Aerial crown-view tile of a tropical tree (Barro Colorado Island, Panama), acquired 20250616:
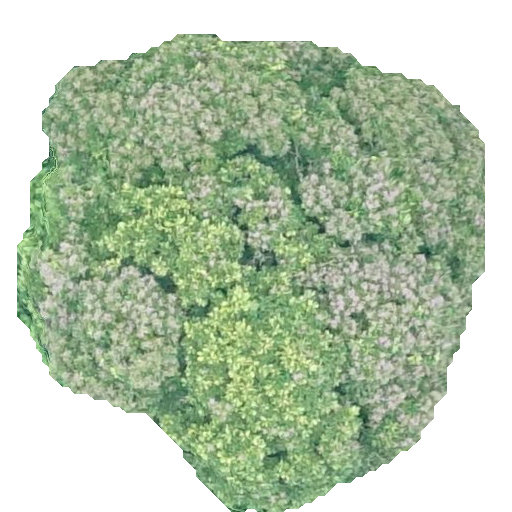
Species: Dipteryx oleifera
GBIF accepted scientific name: Dipteryx oleifera
Crown area: 246.663 m²